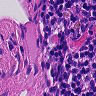
Metastatic tissue present: no